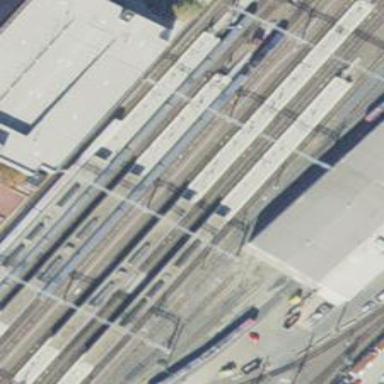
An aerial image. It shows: Platform for public transport at railway station.